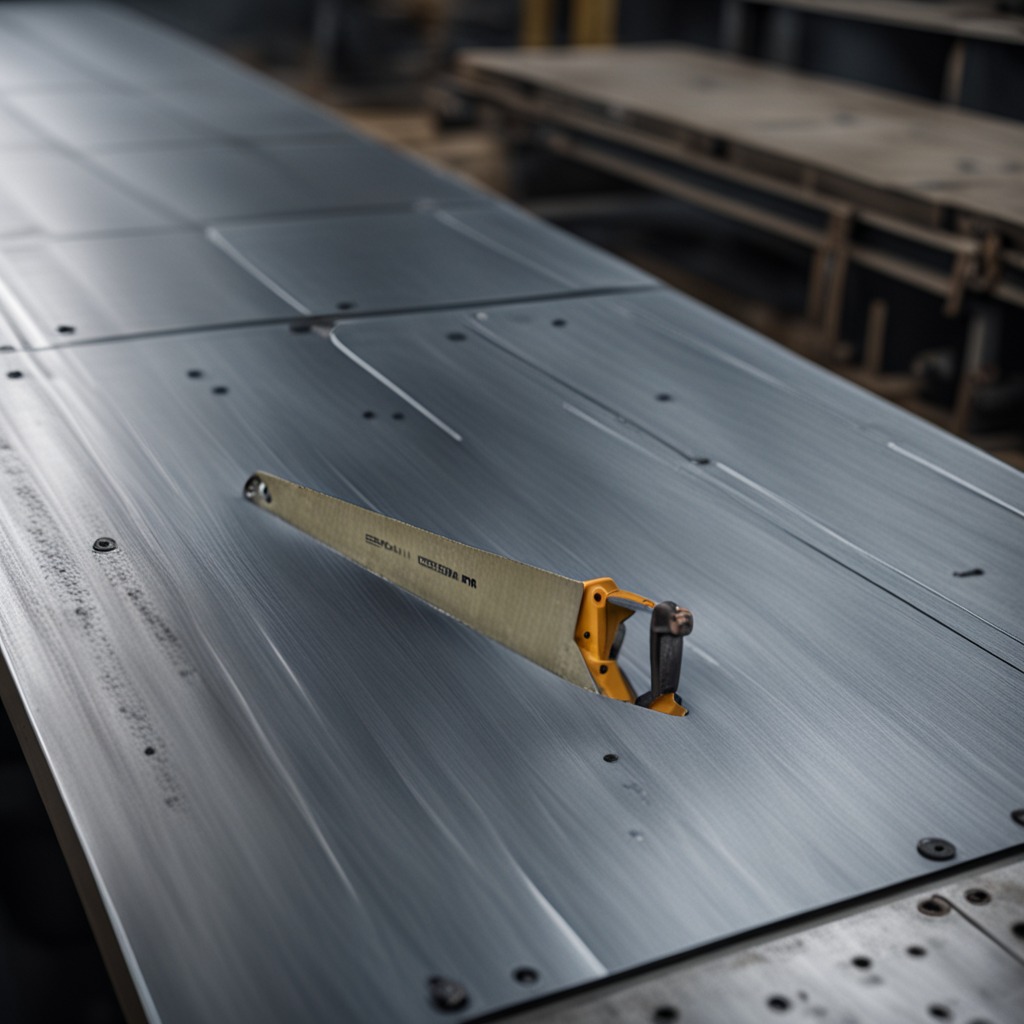
A handheld metal saw is lying on the cold steel table in a mining workshop.